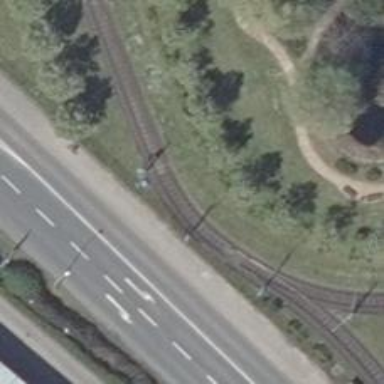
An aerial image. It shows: Railway signal.